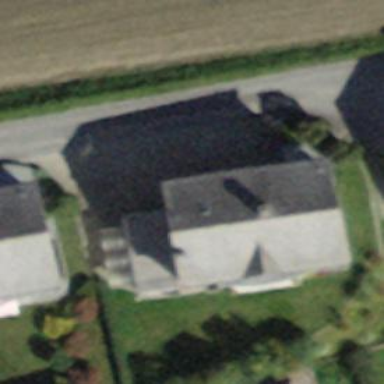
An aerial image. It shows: Gabled roofed house.